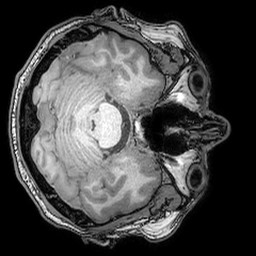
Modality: T1w
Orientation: axial
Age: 33
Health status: ill
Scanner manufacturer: philips
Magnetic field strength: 3 T
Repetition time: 0.007 s
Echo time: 0.003501 s